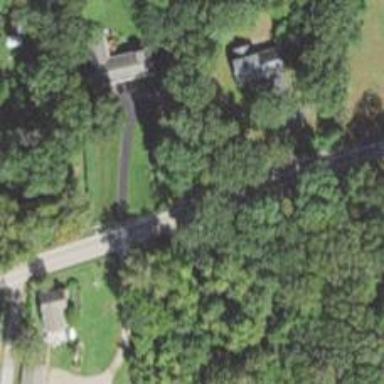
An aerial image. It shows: Residential driveway used as service road.